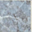
Piece: xx